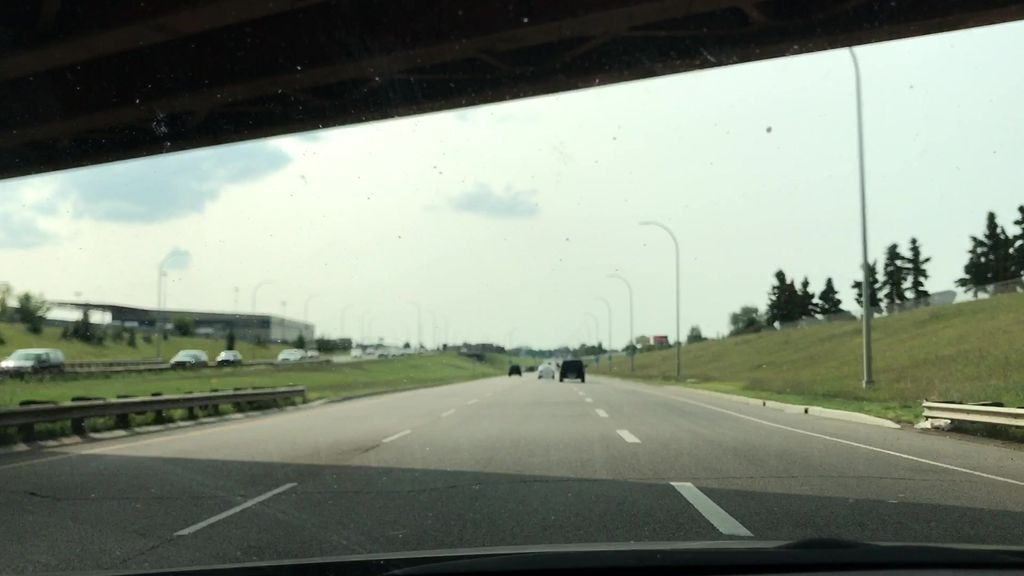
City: edmonton